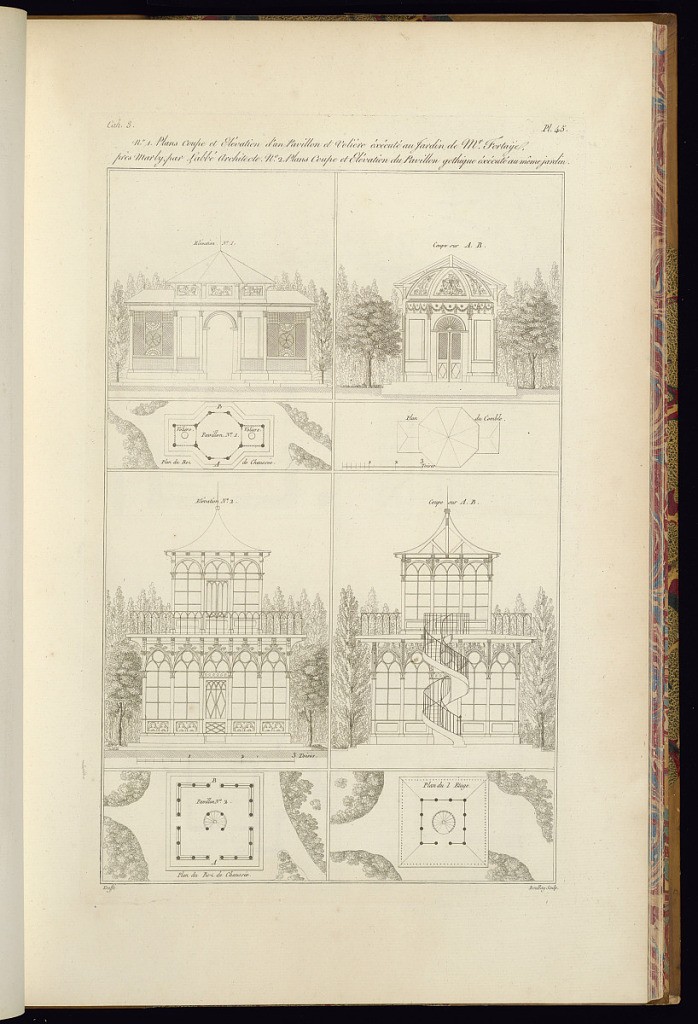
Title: No. 1 Plans Coupe et Elévation d’un Pavillon et Volière éxécuté au Jardin de Mr. Fortaye près Marly par Labbé Architecte
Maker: Jean-Charles Krafft, French, 1764 - 1833
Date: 1812
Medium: Etching and engraving on paper
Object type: Print
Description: An architectural print illustrating a garden pavilion and Aviary with two exterior elevations, two sectional views, and four floor plans. The plate is titled, numbered, and signed.